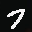
Label: 7